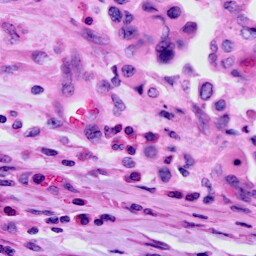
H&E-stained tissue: Cervix